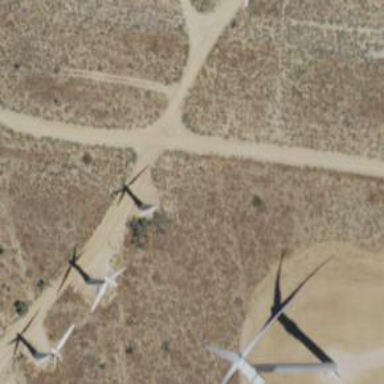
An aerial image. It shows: Wind power generator with wind turbines.